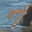
Label: 7